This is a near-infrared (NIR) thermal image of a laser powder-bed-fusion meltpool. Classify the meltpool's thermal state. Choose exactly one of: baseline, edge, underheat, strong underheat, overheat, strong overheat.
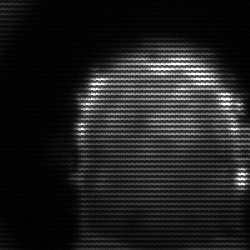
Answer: baseline